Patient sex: F
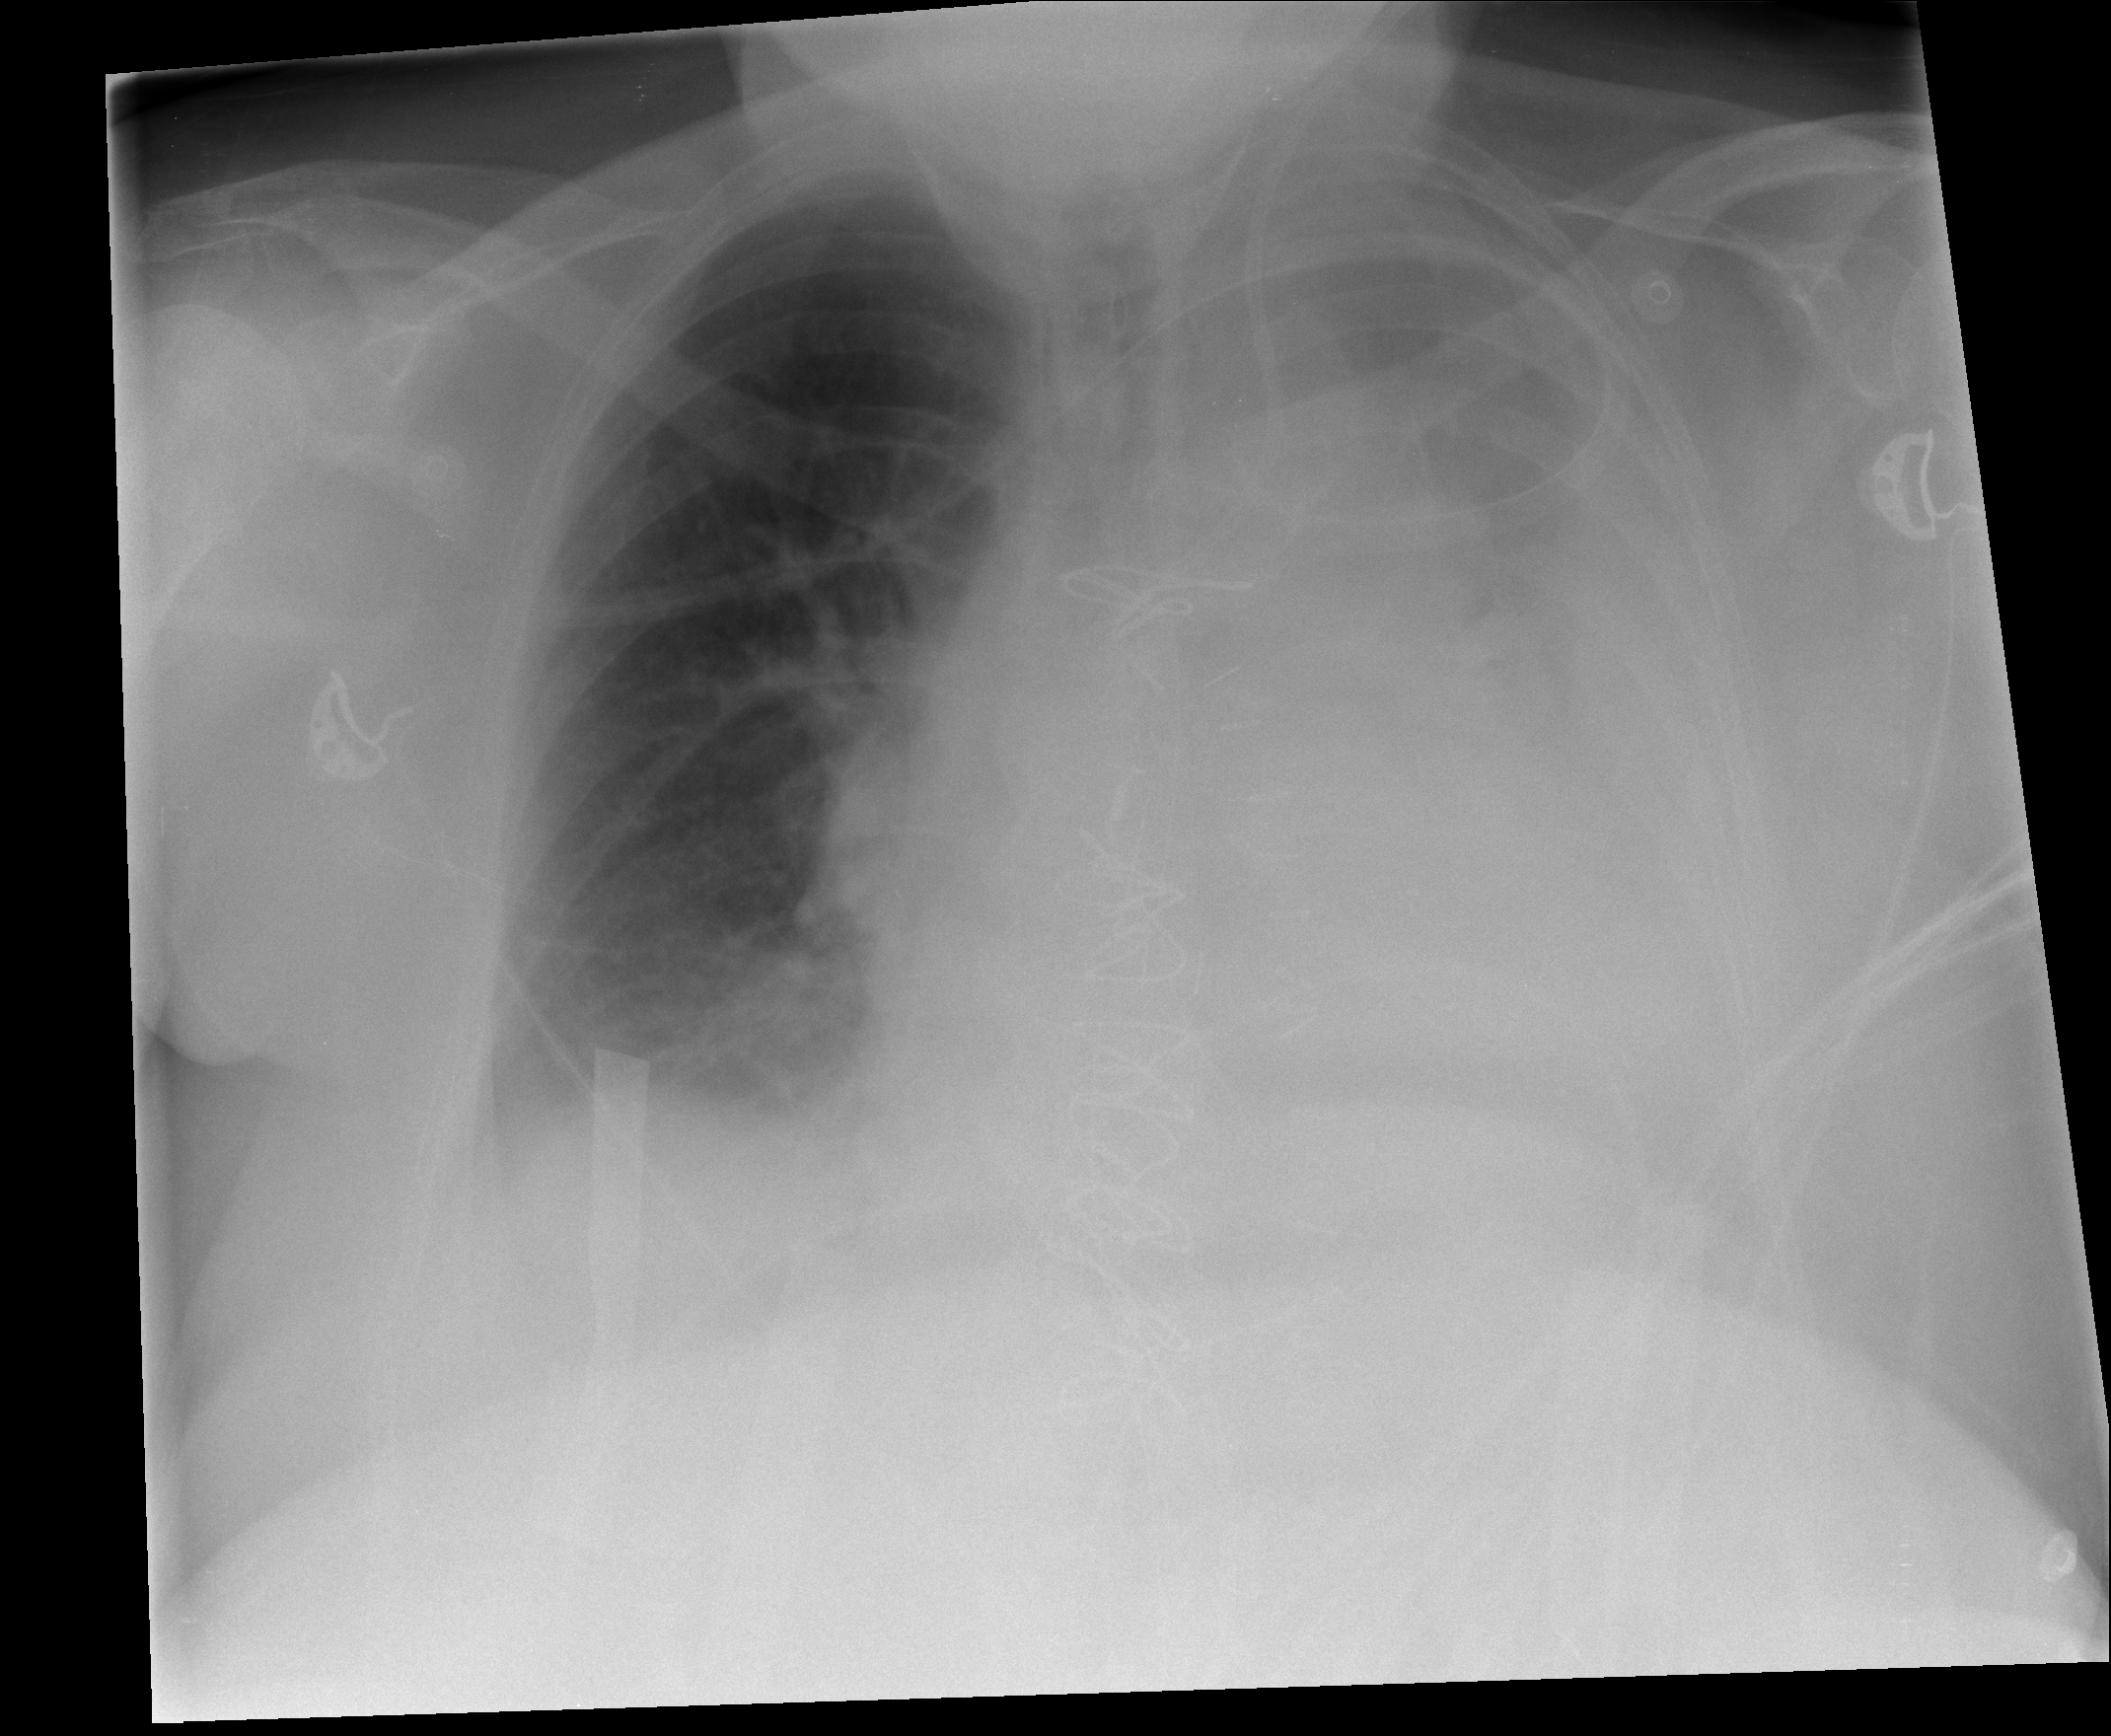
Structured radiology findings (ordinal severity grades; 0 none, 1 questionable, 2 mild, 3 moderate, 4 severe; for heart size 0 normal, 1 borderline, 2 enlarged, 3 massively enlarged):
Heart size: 2
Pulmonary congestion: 2
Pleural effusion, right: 1
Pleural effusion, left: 4
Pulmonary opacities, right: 0
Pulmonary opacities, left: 4
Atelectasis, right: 2
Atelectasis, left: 4